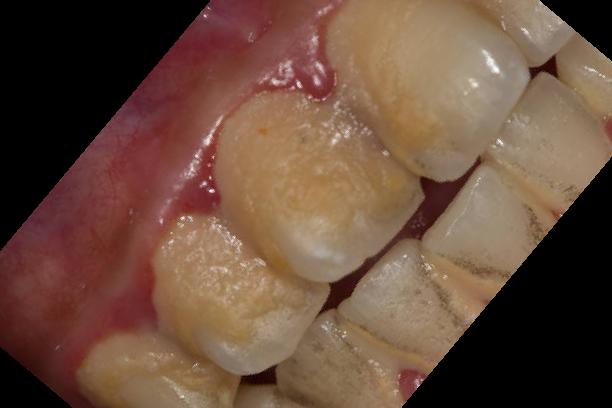
Condition: Gingivitis